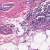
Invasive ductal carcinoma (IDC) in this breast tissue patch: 0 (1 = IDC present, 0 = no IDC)